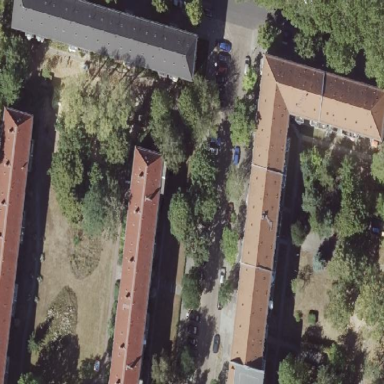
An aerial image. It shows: Hipped roof apartment building.